Question: I'm having an issue with rendering my own sprites in Cocos2D. If I create a context, even with supposedly a premultiplied alpha, I get black artefacts. The following code should produce a completely white circle:
'''
- (void)renderTest
{
CGRect rect = CGRectMake(0, 0.0, 100.0, 100.0);
unsigned char *data = calloc((int)rect.size.width * (int)rect.size.height, 4);
CGColorSpaceRef colorSpace = CGColorSpaceCreateDeviceRGB();
CGContextRef context = CGBitmapContextCreate(data, (int)rect.size.width, (int)rect.size.height, 8, (int)rect.size.width*4, colorSpace, kCGImageAlphaPremultipliedLast|kCGBitmapByteOrder32Big);
CGColorSpaceRelease(colorSpace);
CGContextSetRGBFillColor(context, 1.0, 1.0, 1.0, 1.0);
CGContextAddArc(context, rect.size.width / 2, rect.size.height / 2, rect.size.width * 0.4, 0.0, 2 * M_PI, 0);
CGContextFillPath(context);
CCTexture2D *tex = [[CCTexture2D alloc] initWithData:data pixelFormat:kCCTexture2DPixelFormat_RGBA8888 pixelsWide:rect.size.width pixelsHigh:rect.size.height contentSize:rect.size];
self.texture = tex;
self.textureRect = rect;
free(data);
CGContextRelease(context);
}
'''
When placed on a white background, this should be invisible. However, in reality I get this:

If I do exactly the same thing in UIKit using 'UIGraphicsGetCurrentContext()' then it works flawlessly without the black hairline.
Can anyone please tell me how to get it to render the alpha channel without dodgy artefacts?
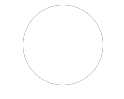
Answer: It looks like rendering is done with a 'glBlendFunc' that is not suitable for premultiplied colors.
There are two (and a half) options to fix this:
1. Set the blend function to glBlendFunc(GL_ONE, GL_ONE_MINUS_SRC_ALPHA). I have no idea about this Cocos2D thing and if you can influence the blend function or tell it otherwise to use premultiplied colors.
2. Don't use premultiplied colors in your bitmap context. I'm not sure if the resulting pixel format is supported on iOS, though.
3. If everything is white you could just set the RGB parts of the data to 0xFFFFFF and just leave the alpha in place before creating the texture.
Edit: Here's code that paint's everything in your texture white:
'''
uint32_t *ptr = (uint32_t *)data;
void *end = data + CGBitmapContextGetBytesPerRow(context) * CGBitmapContextGetHeight(context);
while (ptr != end)
*ptr++ |= 0xffffff; // or 0xffffff00, depending on endianess and pixel format in context
'''